Question: I have two Model classes: Attendance and Employee. I have defined the Employee class as:
'''
public class Employee
{
public int Id { get; set; }
public string Username { get; set; }
public string Password { get; set; }
}
'''
Then I have defined the Attendance class as:
'''
public class Attendance
{
public int Id { get; set; }
public Employee Employee { get; set; } //This is the foreign key
public DateTime LoginDate { get; set; }
public DateTime LogoutDate { get; set; }
}
'''
When I am trying to insert data into Employee table it works fine, but when I try to insert data inside Attendance table it shows an exception. I am checking the Employee properly and inserting only one row of Employee inside the Attendance table.
Here is an image of the exception:

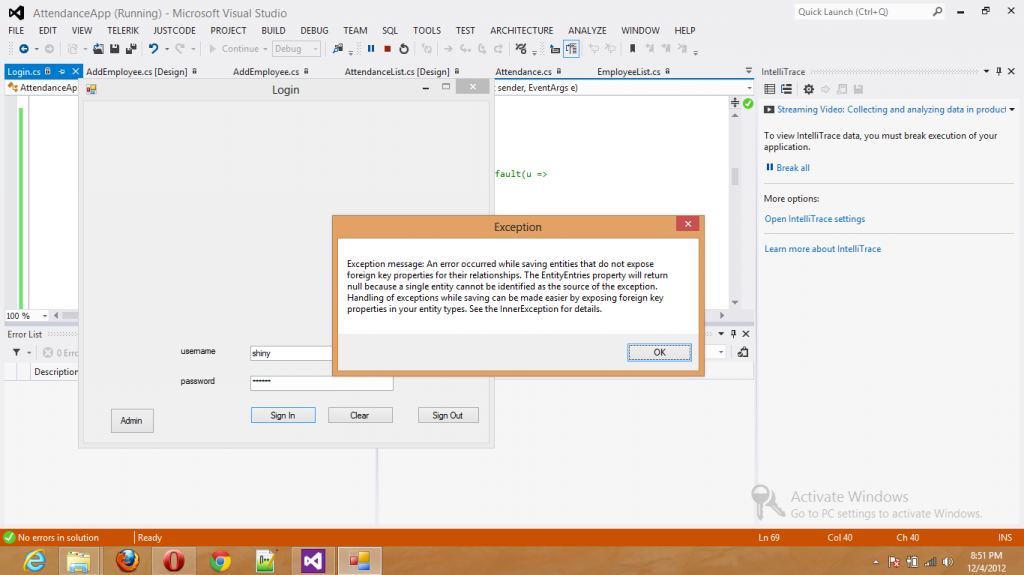
Answer: In order to resolve the error you see (and get more details on the root problem) add a field for the EmployeeId to the Attendance class like so
'''
public class Attendance
{
public int Id { get; set; }
//This exposes the foreign key on attendance
public int EmployeeId {get; set;}
public Employee Employee { get; set; } //This is the foreign key
public DateTime LoginDate { get; set; }
public DateTime LogoutDate { get; set; }
}
'''
The real problem (I believe) is that EF can't determine the owner of the relationship. Without more information, it can't decide if the Attendance to Employee relationship is many to one or one to one. A simple solution (I'm assuming it's a many to one relationship) would be to add a collection of Attendance objects to the Employee class like so
'''
public class Employee
{
public int Id { get; set; }
public string Username { get; set; }
public string Password { get; set; }
public virtual ICollection<Attendance> Attendances {get; protected set;}
}
'''